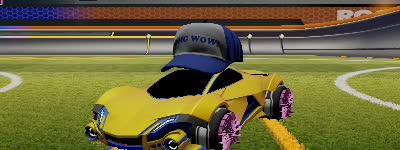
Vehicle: werewolf